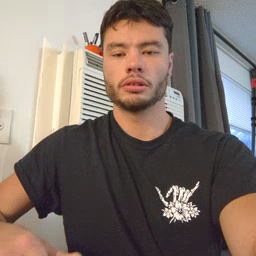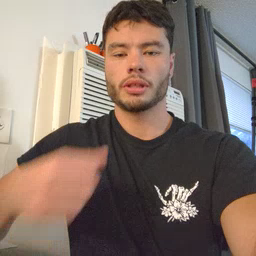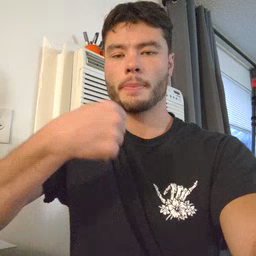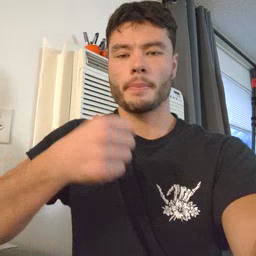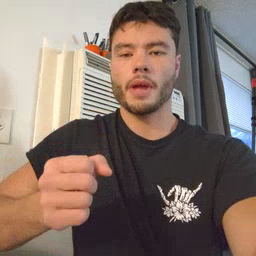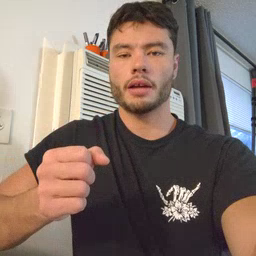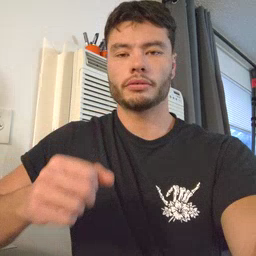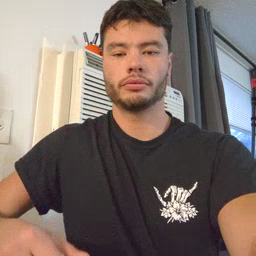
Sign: make